Question:
The code below is derived from vb form. As you can see there are 1,2,3,4 combobox with relationship hierachy ie combobox4 bares some characteristics form combobox3 and so forth. Now the issue is, when I choose lets say MOMBASA in combobox 3 and later change it to KERICHO, combobox4 updates values related to both MOMBASA and KERICHO instead of KERICHO alone.
I want to be able to make different selections in combobox3 and make combobox4 updated with relative values only or if i select another value in combobox2, combobox3 and 4 goes blank till I do a fresh selection from combox 3 all the way down
'''
Private Sub ComboBox3_SelectedIndexChanged(sender As Object, e As EventArgs) Handles ComboBox3.SelectedIndexChanged
If (ComboBox3.Text = "MOMBASA") And ComboBox2.Text = "MP" Or (ComboBox3.Text = "MOMBASA") And ComboBox2.Text = "MCA" Then
Label4.Visible = True
ComboBox4.Visible = True
ComboBox4.Items.Add("CHANGAMWE")
ComboBox4.Items.Add("JOMVU")
ComboBox4.Items.Add("KISAUNI")
ComboBox4.Items.Add("LIKONI")
ComboBox4.Items.Add("MVITA")
ComboBox4.Items.Add("NYALI")
End If
If (ComboBox3.Text = "KERICHO") And ComboBox2.Text = "MP" Or (ComboBox3.Text = "KERICHO") And ComboBox2.Text = "MCA" Then
Label4.Visible = True
ComboBox4.Visible = True
ComboBox4.Items.Add("BELGUT")
ComboBox4.Items.Add("BURETI")
ComboBox4.Items.Add("KERICHO EAST")
ComboBox4.Items.Add("KIPKELION")
ComboBox4.Items.Add("LONDIANI")
ComboBox4.Items.Add("SOIN SIGOWET")
End If
End Sub
'''
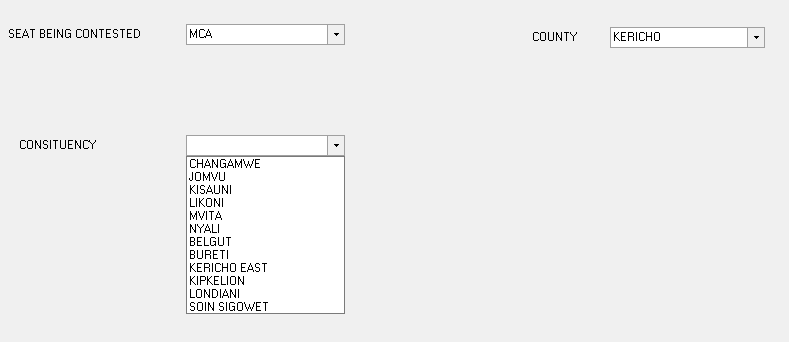
Answer: Add a line to remove all the items before adding the items.
'''
ComboBox4.Items.Clear()
'''
And also have that in your ComboBox2_SelectedIndexChanged